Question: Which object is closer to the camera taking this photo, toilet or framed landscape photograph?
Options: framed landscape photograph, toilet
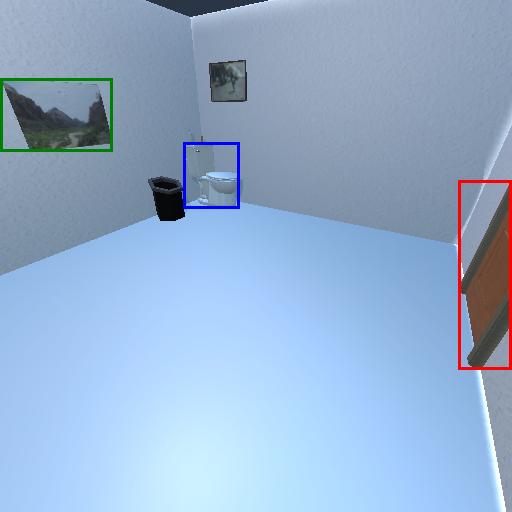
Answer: framed landscape photograph